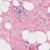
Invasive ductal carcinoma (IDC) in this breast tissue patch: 0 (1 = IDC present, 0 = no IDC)